Field crop: maize
Growth stage: 2
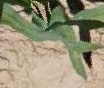
Species: maize